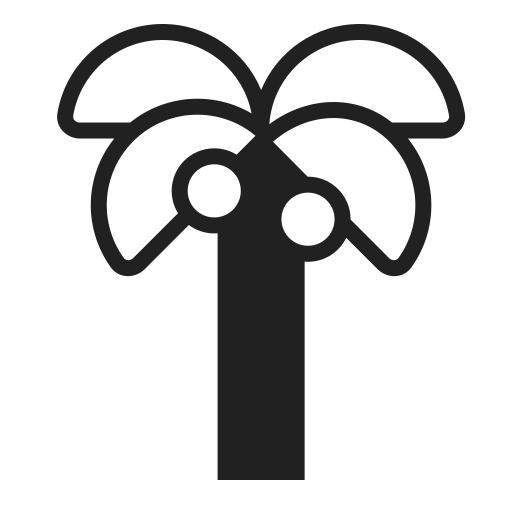
palm tree high contrast